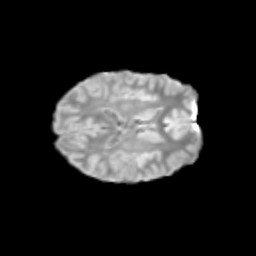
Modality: T2w
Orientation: axial
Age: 13
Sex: female
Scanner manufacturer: siemens
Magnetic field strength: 3 T
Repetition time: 3.8 s
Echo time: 0.07 s